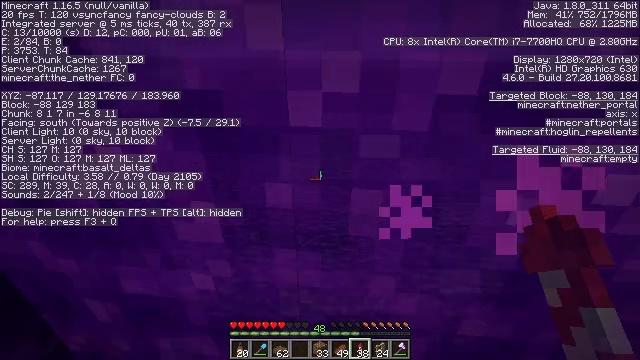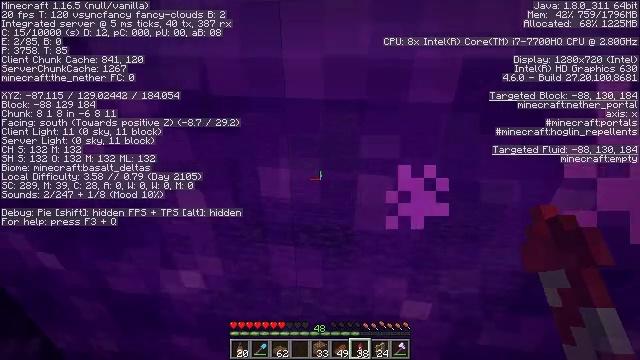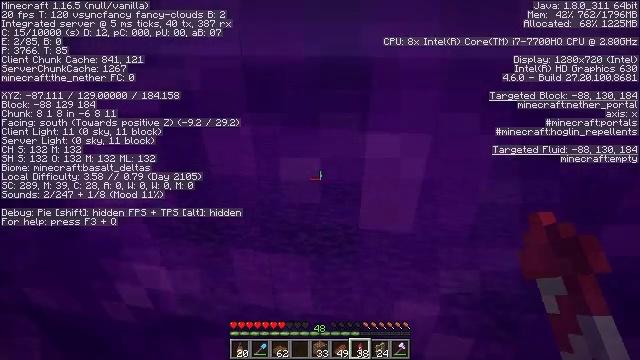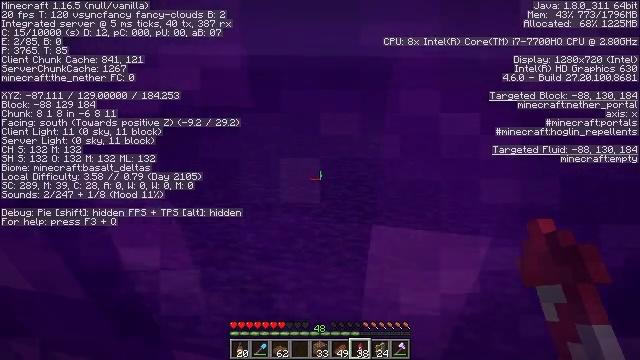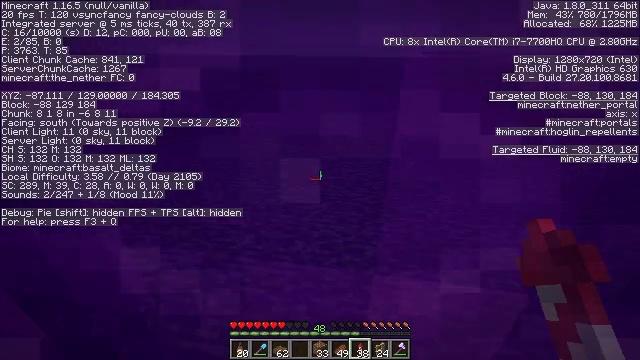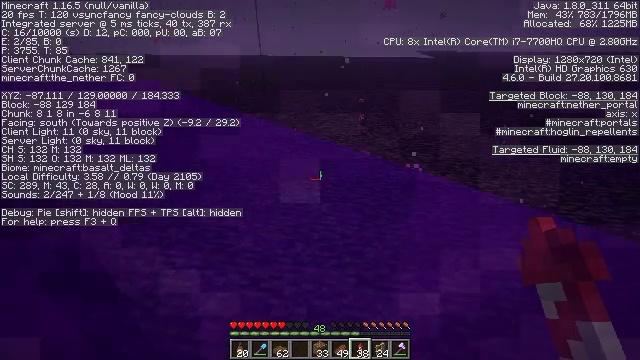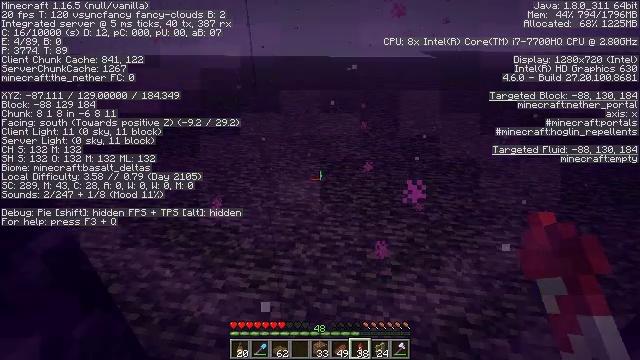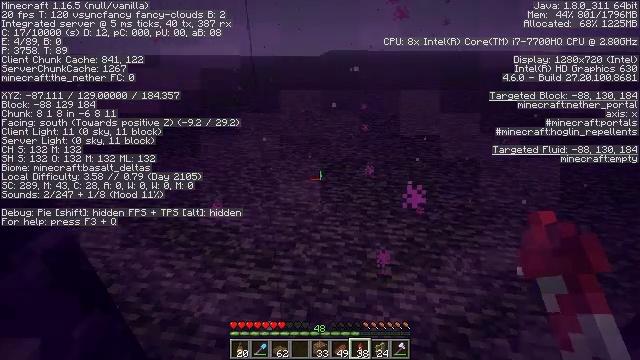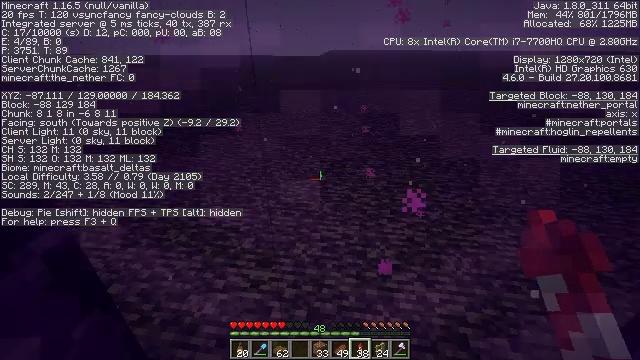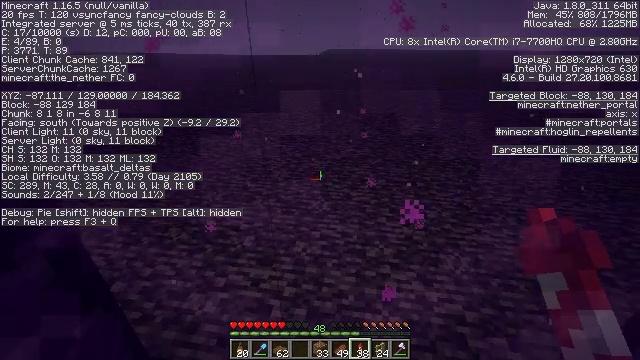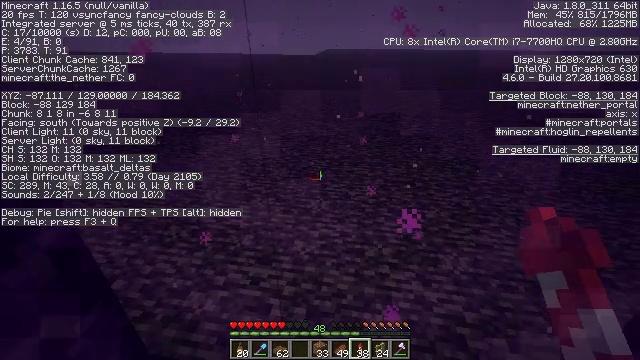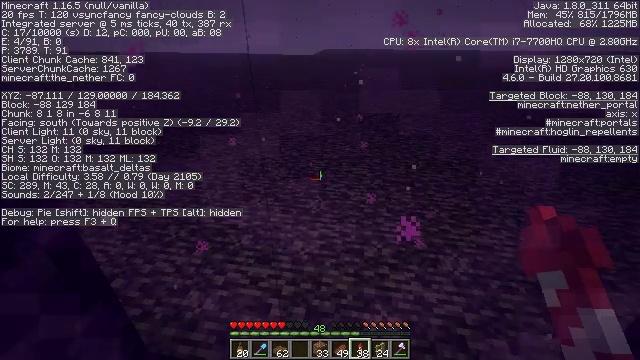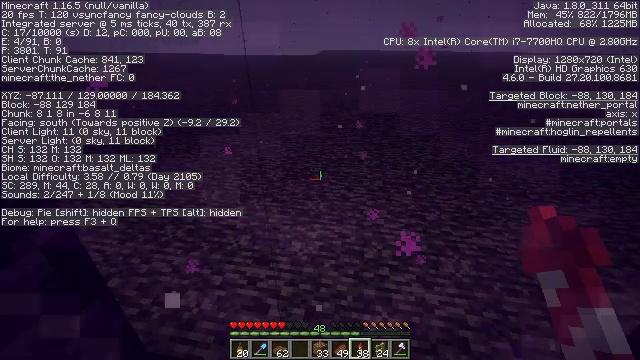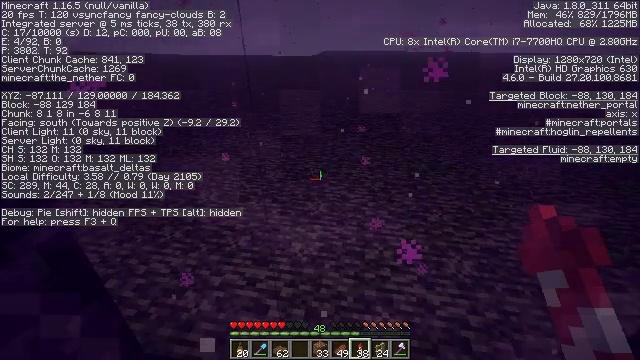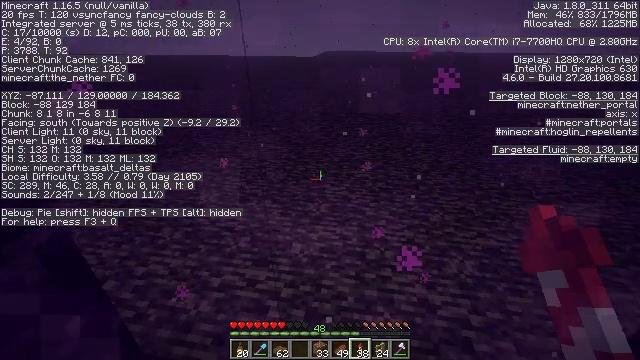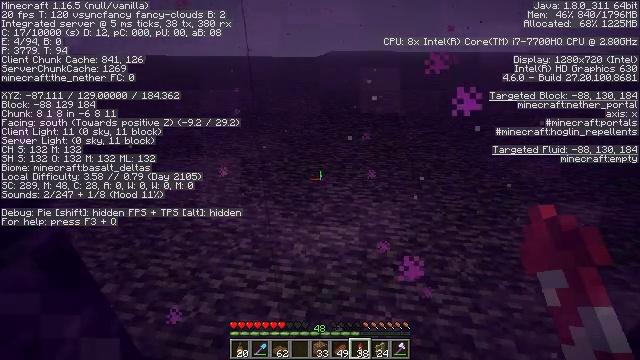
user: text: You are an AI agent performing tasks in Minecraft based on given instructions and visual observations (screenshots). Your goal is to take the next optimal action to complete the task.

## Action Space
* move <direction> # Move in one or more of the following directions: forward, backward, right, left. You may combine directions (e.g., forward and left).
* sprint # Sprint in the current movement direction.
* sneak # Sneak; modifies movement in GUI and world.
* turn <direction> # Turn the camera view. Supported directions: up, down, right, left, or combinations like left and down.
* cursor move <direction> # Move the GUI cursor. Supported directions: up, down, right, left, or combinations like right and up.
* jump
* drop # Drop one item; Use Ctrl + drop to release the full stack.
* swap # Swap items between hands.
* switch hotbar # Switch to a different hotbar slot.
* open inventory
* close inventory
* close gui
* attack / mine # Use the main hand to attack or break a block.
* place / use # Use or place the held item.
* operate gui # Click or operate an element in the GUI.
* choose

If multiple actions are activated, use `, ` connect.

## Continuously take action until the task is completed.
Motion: motion action
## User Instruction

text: Reclaim the spruce slab for later use.
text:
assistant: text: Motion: move forward, turn left
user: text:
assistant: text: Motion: move forward
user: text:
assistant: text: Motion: no_op
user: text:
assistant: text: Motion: no_op
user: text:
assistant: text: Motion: no_op
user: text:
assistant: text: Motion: no_op
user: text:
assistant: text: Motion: no_op
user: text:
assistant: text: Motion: no_op
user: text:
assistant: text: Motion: no_op
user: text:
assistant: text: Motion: no_op
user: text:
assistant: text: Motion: no_op
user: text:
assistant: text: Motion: no_op
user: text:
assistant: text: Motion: no_op
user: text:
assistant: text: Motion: no_op
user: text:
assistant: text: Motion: no_op
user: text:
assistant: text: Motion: no_op
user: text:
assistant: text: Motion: no_op
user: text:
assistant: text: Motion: no_op
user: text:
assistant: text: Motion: no_op
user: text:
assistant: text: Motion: no_op
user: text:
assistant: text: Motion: no_op
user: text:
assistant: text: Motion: no_op
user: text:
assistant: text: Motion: no_op
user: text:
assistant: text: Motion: no_op
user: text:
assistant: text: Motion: no_op
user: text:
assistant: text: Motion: no_op
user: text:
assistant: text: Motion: no_op
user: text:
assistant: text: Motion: no_op
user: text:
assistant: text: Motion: no_op
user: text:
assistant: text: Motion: no_op